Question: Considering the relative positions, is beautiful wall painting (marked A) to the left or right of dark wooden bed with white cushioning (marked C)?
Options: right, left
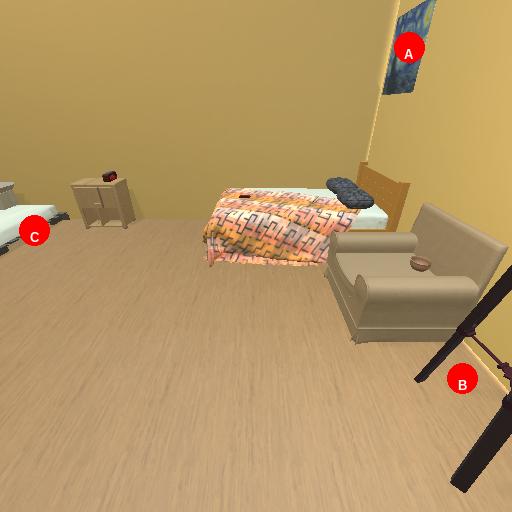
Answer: right